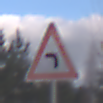
Verkehrszeichen: KurveLinks
Umgebung: Outdoor, Nature
Tageszeit: MorningAfternoon
Wetter: PartlyCloudy
Licht: Natural
Jahreszeit: NotSpecified
Kontrast: HighContrast